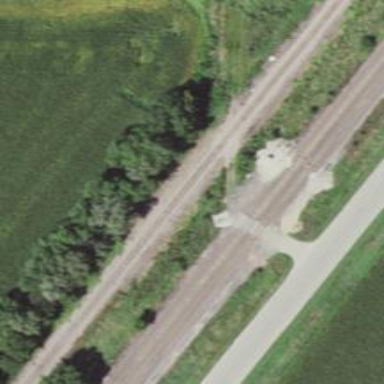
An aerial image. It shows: Railway track.